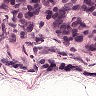
Metastatic tissue present: yes